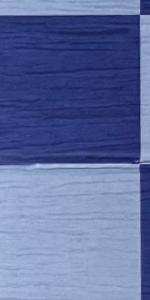
Label: Empty